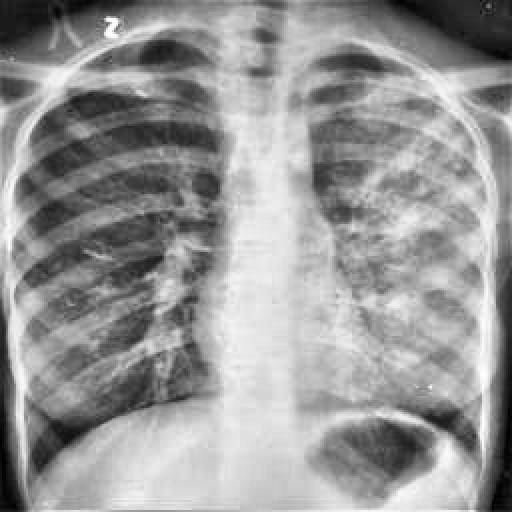
Finding: TUBERCULOSIS